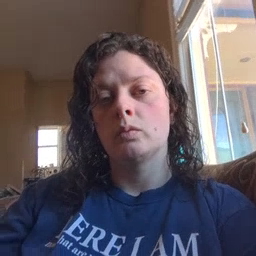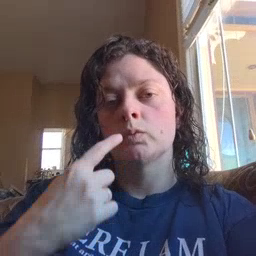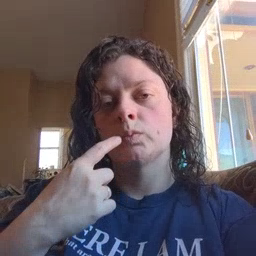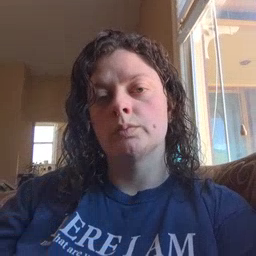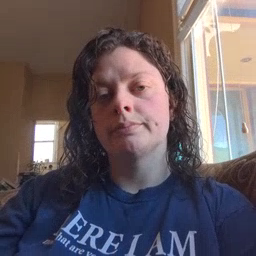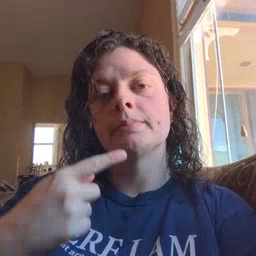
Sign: tooth